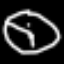
Label: clock